The image is the raw time-domain waveform of a rolling-element bearing's vibration signal. Diagnose the bearing from this image, choosing from: normal, inner_race, outer_race, ball.
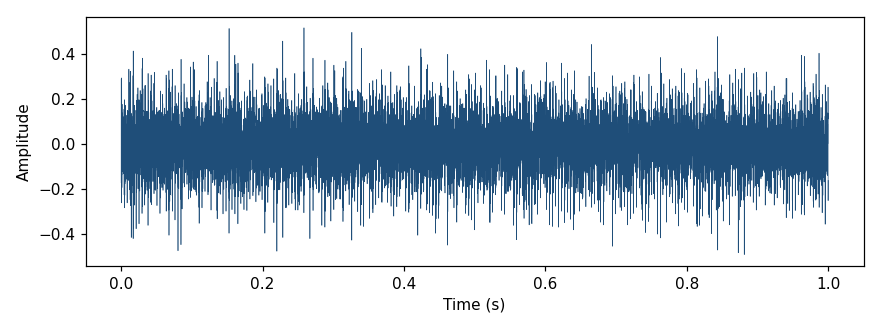
Answer: outer_race